Question: I would like to draw an arrow inside a plain disk. Or more precisely, I would like to remove the shape of an arrow from a disk (we could see through the disk where the arrow is drawn), like this one:

How can I achieve this?
UPDATE:
So far I have drawn a disk and an arrow using the following code:
'''
// Disk
var ovalPath = UIBezierPath(ovalInRect: CGRectMake(95, 62, 23, 23))
color2.setFill()
ovalPath.fill()
// Arrow
var bezierPath = UIBezierPath()
bezierPath.moveToPoint(CGPointMake(95.5, 75.5))
bezierPath.addLineToPoint(CGPointMake(106.5, 65.5))
bezierPath.addLineToPoint(CGPointMake(117.5, 75.5))
color3.setStroke()
bezierPath.lineWidth = 1
bezierPath.stroke()
'''
But it's not what I'm looking for as the arrow is on top of the disk, so obviously I cannot see what's behind the disk.
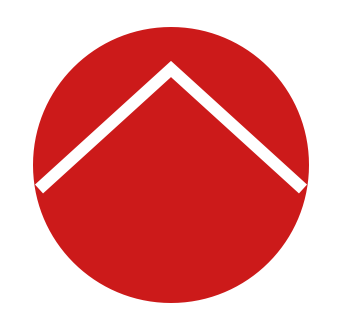
Answer: I think there is no need to draw such complicated shape with code, you can use '.png' assets to replace.
But if you still want to draw it. Here is what I did with 'CALayer' in Xcode6.3 Playground
'''
import UIKit
import XCPlayground
let sequence = [
CGPointMake(56, 22),
CGPointMake(104, 78),
CGPointMake(99, 82),
CGPointMake(57, 30),
CGPointMake(16, 82),
CGPointMake(11, 78)
]
let diskLayer = CAShapeLayer()
var ovalPath = UIBezierPath(rect: CGRectMake(0, 0, 120, 120))
diskLayer.path = ovalPath.CGPath
diskLayer.fillColor = UIColor.redColor().CGColor
let arrowLayer = CAShapeLayer()
let arrowPath = CGPathCreateMutable()
CGPathMoveToPoint(arrowPath, nil, 11,78)
CGPathAddLines(arrowPath, nil, sequence, 6)
CGPathAddEllipseInRect(arrowPath, nil, CGRectMake(0, 0, 120, 120))
arrowLayer.path = arrowPath
arrowLayer.fillRule = kCAFillRuleEvenOdd
diskLayer.mask = arrowLayer
var view = UIView(frame: CGRectMake(0, 0, 120, 120))
view.layer.addSublayer(diskLayer)
XCPShowView("sample view", view)
'''

Use mask, you would get the transparent arrow.
Try it yourself~